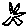
Label: star